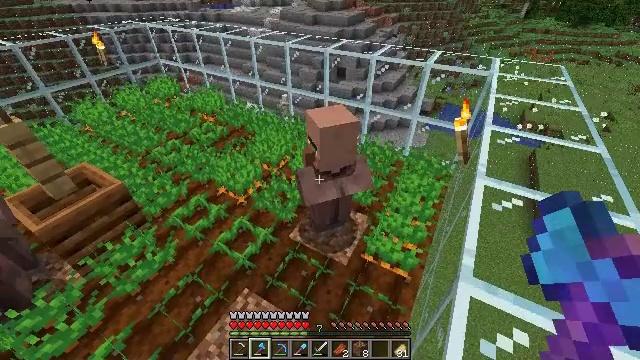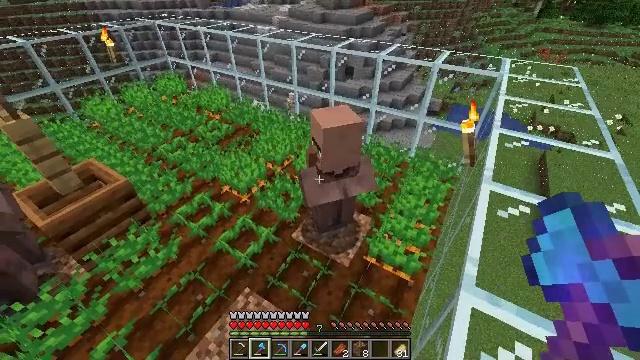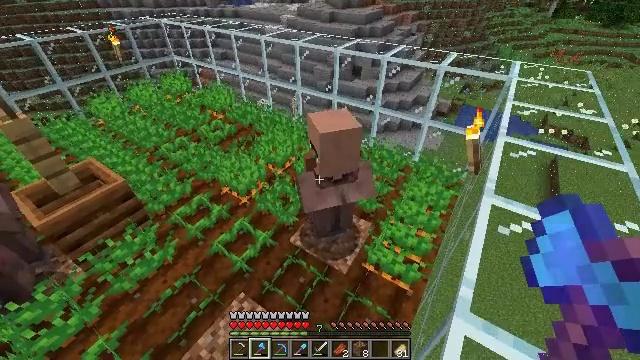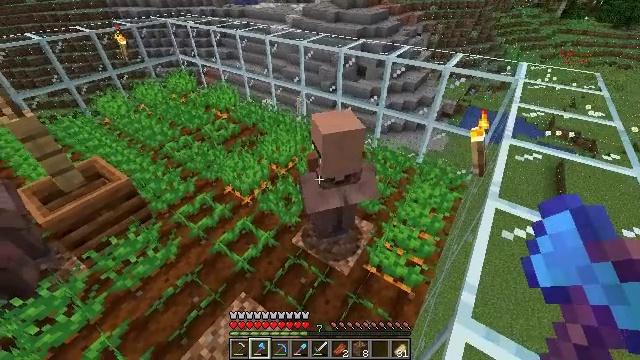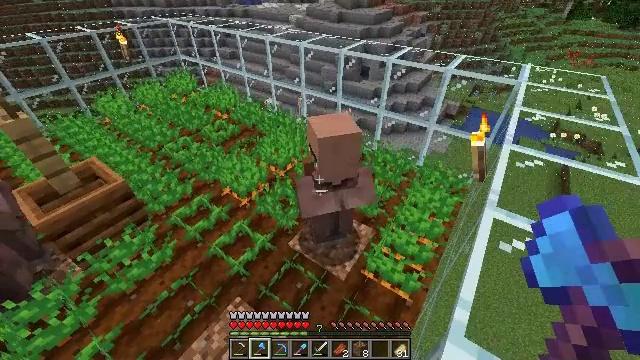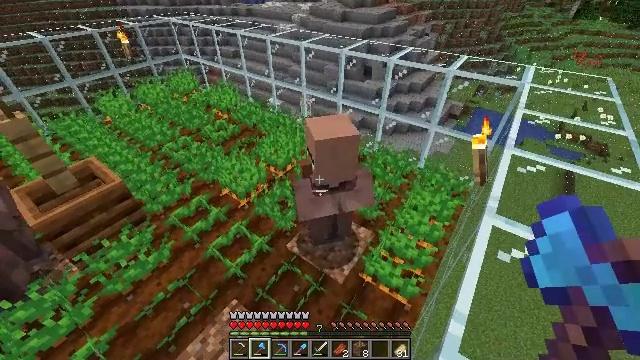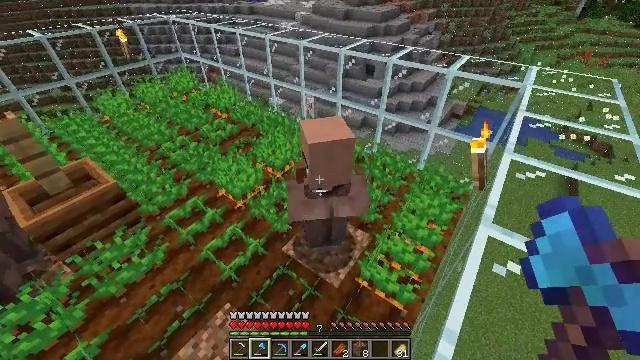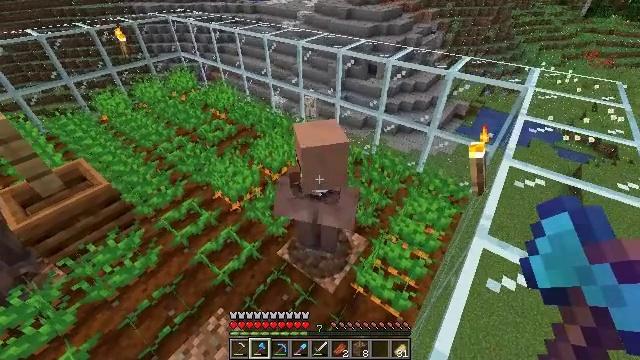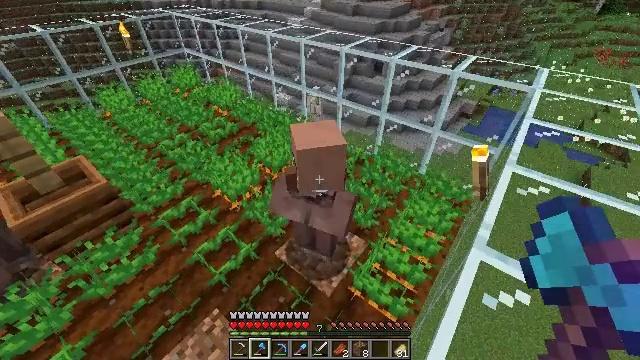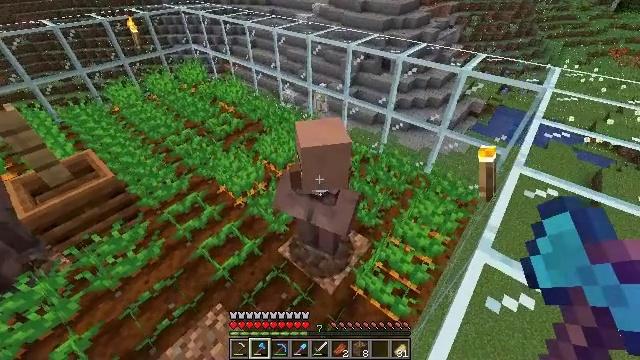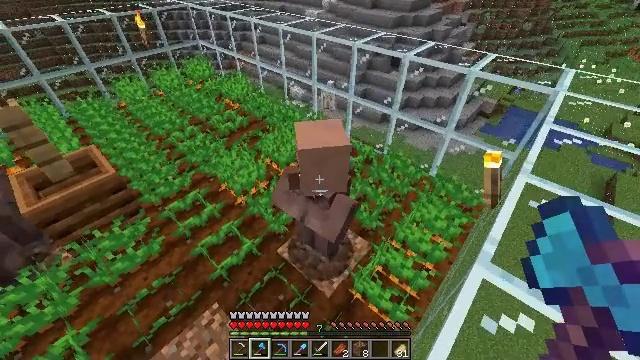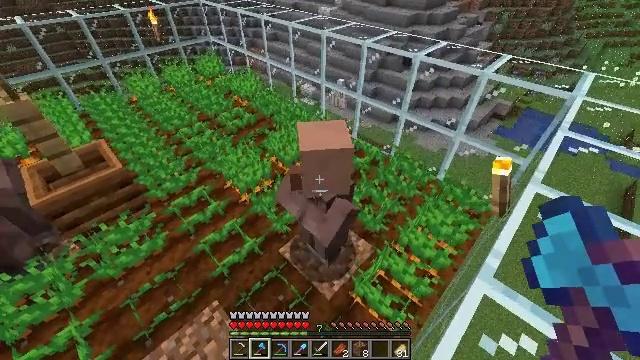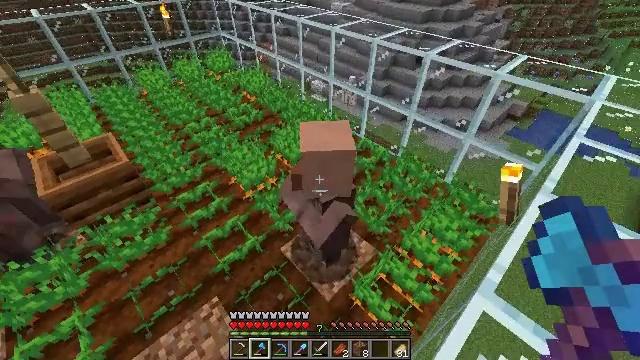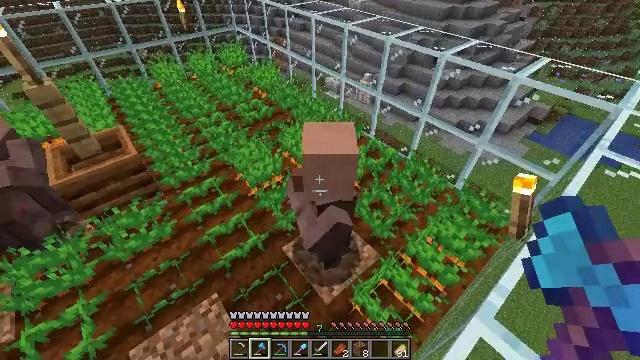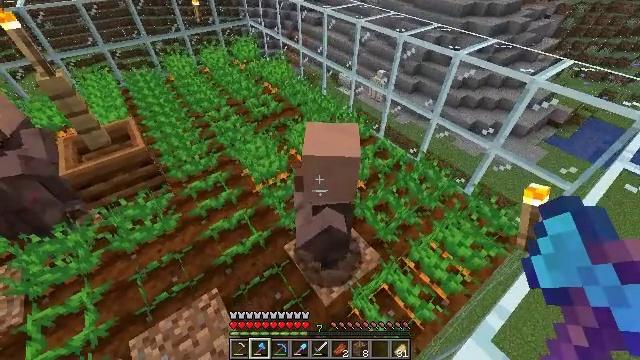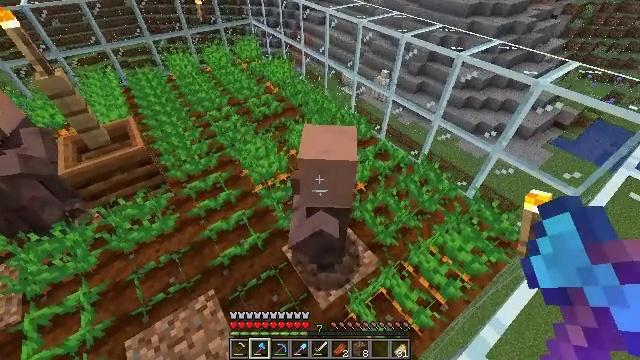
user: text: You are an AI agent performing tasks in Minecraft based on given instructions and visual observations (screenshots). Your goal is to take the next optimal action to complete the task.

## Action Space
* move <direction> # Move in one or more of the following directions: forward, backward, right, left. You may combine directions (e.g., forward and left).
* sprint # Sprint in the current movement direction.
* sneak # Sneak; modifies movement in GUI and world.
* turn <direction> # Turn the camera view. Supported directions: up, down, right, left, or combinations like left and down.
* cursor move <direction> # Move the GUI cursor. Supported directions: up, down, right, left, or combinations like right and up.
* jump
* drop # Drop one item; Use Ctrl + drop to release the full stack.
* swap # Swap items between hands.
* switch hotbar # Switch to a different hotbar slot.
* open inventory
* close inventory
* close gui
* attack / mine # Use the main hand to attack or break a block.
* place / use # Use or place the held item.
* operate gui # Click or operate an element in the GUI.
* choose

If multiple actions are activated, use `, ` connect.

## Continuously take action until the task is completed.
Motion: motion action
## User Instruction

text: Eliminate the villager.
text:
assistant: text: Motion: move forward and move right, sneak, turn left
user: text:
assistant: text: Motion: move forward and move right, sneak, turn left
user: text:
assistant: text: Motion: move forward and move right, sneak, turn left
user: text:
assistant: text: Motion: move forward and move right, sneak
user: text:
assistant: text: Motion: move forward and move right, sneak
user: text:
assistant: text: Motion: move forward and move right, sneak
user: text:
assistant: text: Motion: move forward and move right, sneak
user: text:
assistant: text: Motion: move forward and move right, sneak, turn left
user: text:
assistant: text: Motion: move forward and move right, sneak, turn left
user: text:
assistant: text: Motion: move forward and move right, sneak, turn left
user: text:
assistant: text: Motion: move forward and move right, sneak, turn left
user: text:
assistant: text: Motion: move forward and move right, sneak, turn left
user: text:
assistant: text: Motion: move forward and move right, sneak, turn left
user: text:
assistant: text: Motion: move forward and move right, sneak, turn left
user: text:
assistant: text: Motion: move forward and move right, sneak
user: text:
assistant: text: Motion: move forward and move right, sneak
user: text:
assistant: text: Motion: move forward and move right, sneak, turn left and down
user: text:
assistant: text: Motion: move forward and move right, sneak, turn left
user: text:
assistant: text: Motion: move forward and move right, sneak, turn left and down, attack / mine
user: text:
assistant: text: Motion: move forward, sneak, turn left and down, attack / mine
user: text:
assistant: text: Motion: sneak, turn left and down, attack / mine
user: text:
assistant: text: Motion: sneak, turn left and down, attack / mine
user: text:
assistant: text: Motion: sneak, attack / mine
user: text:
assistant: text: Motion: sneak